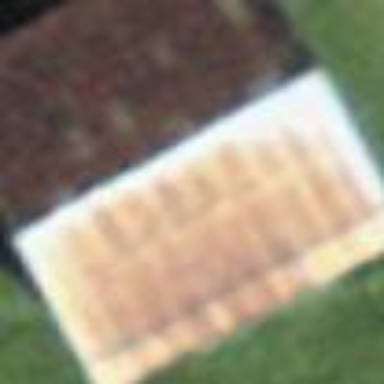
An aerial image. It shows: Simple house.